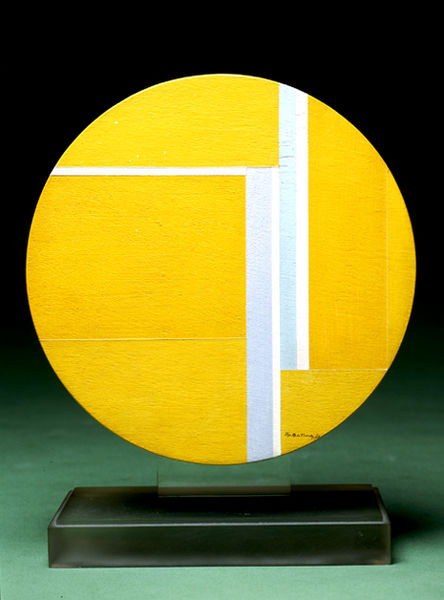
Titel: Yellow Tondo, Variation I, Yellow Tondo, Variation I
Künstler: Ilya Bolotowsky
Standort: Amherst (Massachusetts, USA)
Institution: Mead Art Museum, Amherst College
Schlagwörter: blue, white, black, dark, green, modern, yellow, wooden, wood, sun, metal, stand, cubist, line, glass, photo, sculpture, abstract, bright, rectangle, signature, foot, box, geometric, moon, circle, lines, shapes, stripes, contemporary, minimal, round, standing, light blue, photograph, pop art, straight, circular, signed, cut out, pop, white lines, pigmented, post-modern, linse, pale blue, sculptire, levitate, shiet, i see a paint on somthing in a circle, i seee strait lines and most of it yellow, it maked me feel good